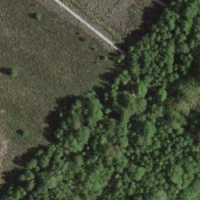
EUNIS habitat code: 41
Species observed at this site:
Populus tremula
Vaccinium uliginosum